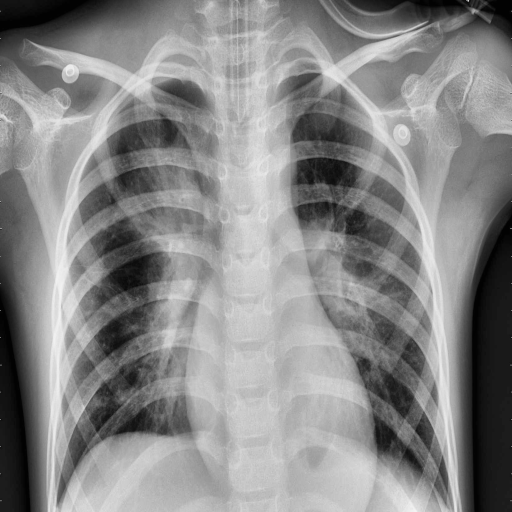
Finding: PNEUMONIA